Question: Specifically, this is for Garry's Mod, however I don't think that matters too much in this problem. What I want to do is get one player, and set their value to another random player (so every player has a random 'target'). I want to do this with no repeats, and so that a player is not assigned to their self. To better illustrate:

The only difference to that picture is that I want each player to be assigned to another player, so more like player1 => player 5, player 3 => player 2, etc.
Here is my code at the moment, however this always leaves one person unpicked:
'''
validTargets = {}
TargetList = {}
local Swap = function(array, index1, index2)
array[index1], array[index2] = array[index2], array[index1]
end
GetShuffle = function(numelems)
local shuffle = {}
for i = 1, numelems do
shuffle[#shuffle + 1] = i
end
for ii = 1, numelems do
Swap(shuffle, ii, math.random(ii, numelems))
end
return shuffle
end
function assignTargets()
local shuffle = GetShuffle(#playing)
for k,v in ipairs(shuffle) do
TargetList[k] = v
end
SyncTargets()
end
function SyncTargets()
for k,v in pairs(TargetList) do
net.Start("sendTarget")
net.WriteEntity(v)
net.Send(k)
end
end
'''
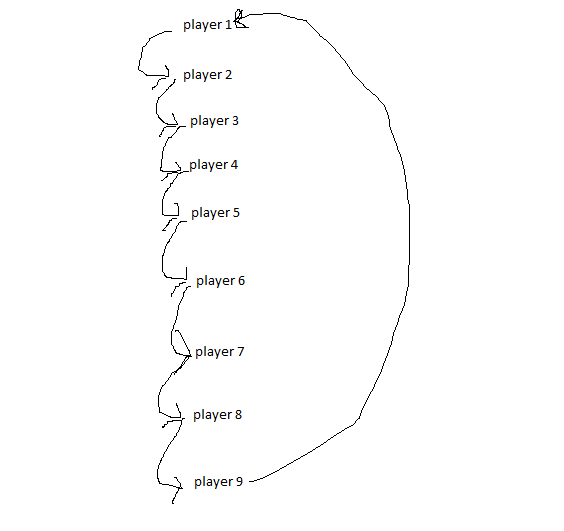
Answer: I have a lua function that generates a Random shuffle of numbers from 1 to 'n', given 'n'.
The method is based on a <URL> to generate a random permutation of an array of elements .
You can try using that like so:
'''
local Swap = function(array, index1, index2)
array[index1], array[index2] = array[index2], array[index1]
end
GetShuffle = function(numelems)
local shuffle = {}
for i = 1, numelems do
shuffle[#shuffle + 1] = i
end
for ii = 1, numelems do
Swap(shuffle, ii, math.random(ii, numelems))
end
return shuffle
end
function assignTargets()
local shuffle = GetShuffle(#playing) --assuming 'playing' is a known global
for k,v in ipairs(shuffle) do
TargetList[k] = v
end
end
'''